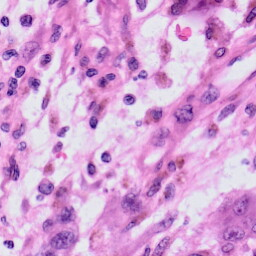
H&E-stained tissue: Skin